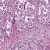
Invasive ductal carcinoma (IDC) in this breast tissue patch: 1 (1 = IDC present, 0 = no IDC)